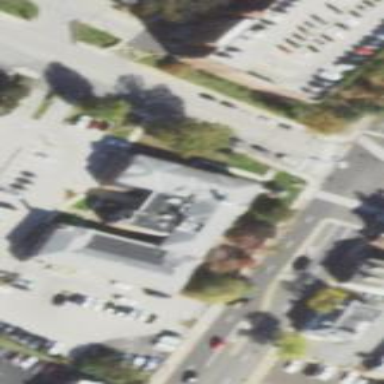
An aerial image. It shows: Town hall building.